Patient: sex M, age 52
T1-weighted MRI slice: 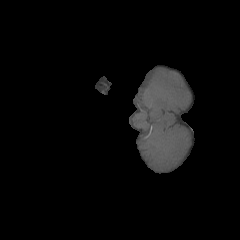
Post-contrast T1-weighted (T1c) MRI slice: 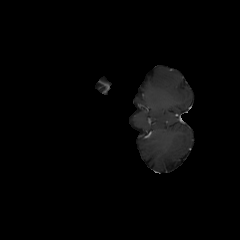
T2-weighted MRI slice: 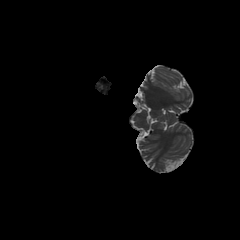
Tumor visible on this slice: no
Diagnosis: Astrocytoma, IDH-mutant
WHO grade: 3